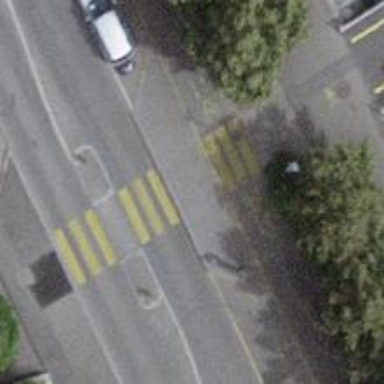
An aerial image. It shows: Marked zebra crossing on the road.